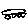
Label: car